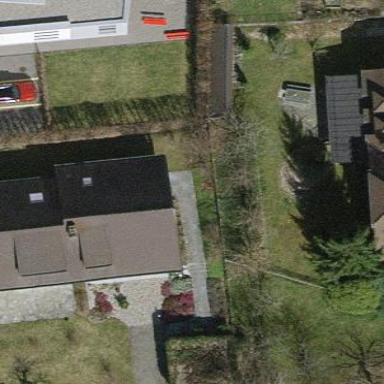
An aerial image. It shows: Detached building.